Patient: sex F, age 73
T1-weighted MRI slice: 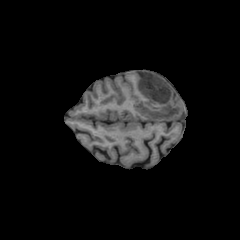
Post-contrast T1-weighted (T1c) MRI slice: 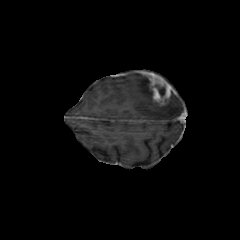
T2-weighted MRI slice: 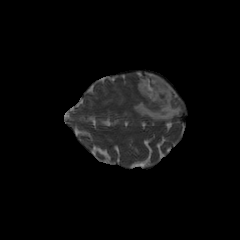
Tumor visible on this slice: yes
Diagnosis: Glioblastoma, IDH-wildtype
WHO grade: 4